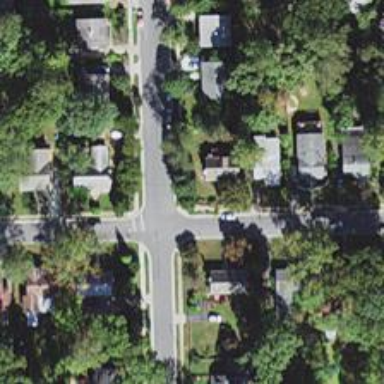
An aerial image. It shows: Unmarked road crossing.